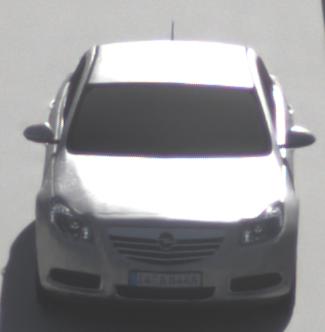
Make: Opel
Model: Insignia 1.6
Detailed model: Insignia (A) Notch Back
Model produced from: 2008/11
Model produced until: 2008/12
Doors: 4
Color: white
Road condition: dry road
Daytime: morning or afternoon
Contrast: medium contrast